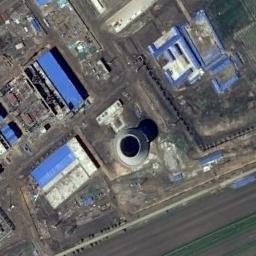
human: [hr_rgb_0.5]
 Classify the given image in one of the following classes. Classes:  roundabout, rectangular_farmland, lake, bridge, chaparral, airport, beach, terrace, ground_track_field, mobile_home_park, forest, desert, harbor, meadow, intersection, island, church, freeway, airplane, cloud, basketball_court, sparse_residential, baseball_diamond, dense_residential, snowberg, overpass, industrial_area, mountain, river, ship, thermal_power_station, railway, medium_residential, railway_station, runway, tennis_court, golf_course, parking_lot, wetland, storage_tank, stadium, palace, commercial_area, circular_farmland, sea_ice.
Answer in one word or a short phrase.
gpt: thermal_power_station